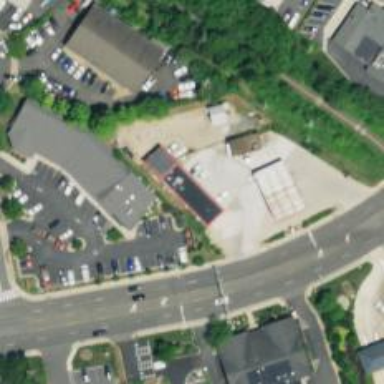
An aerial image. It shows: Convenience shop.